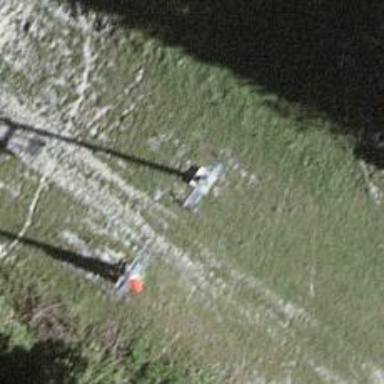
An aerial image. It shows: Pylon for aerialway.